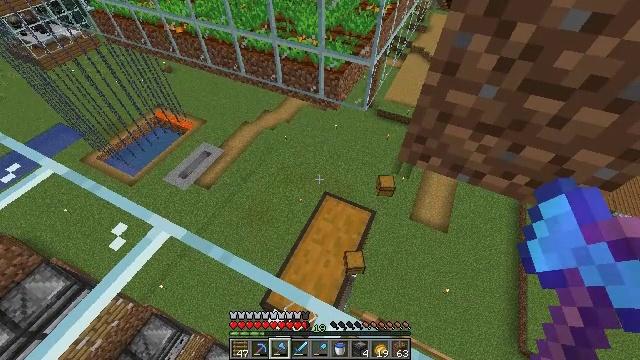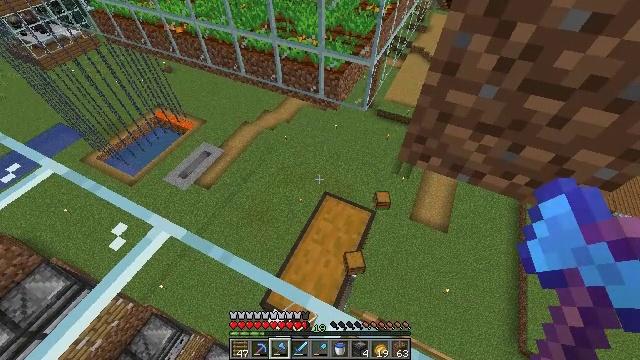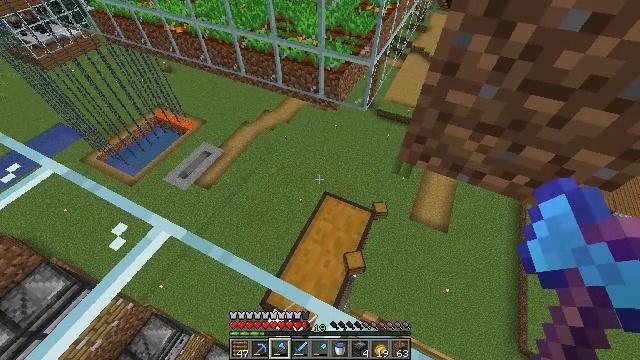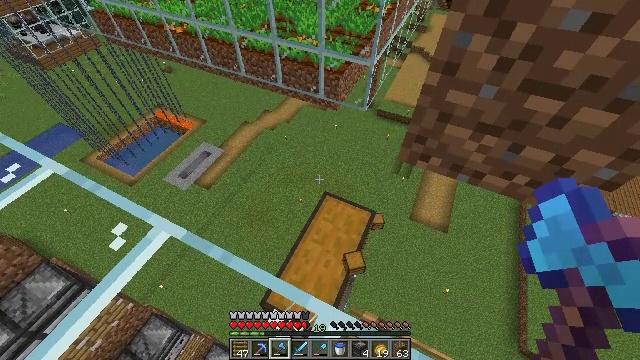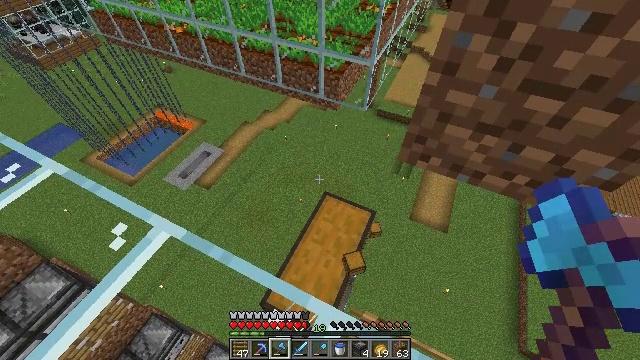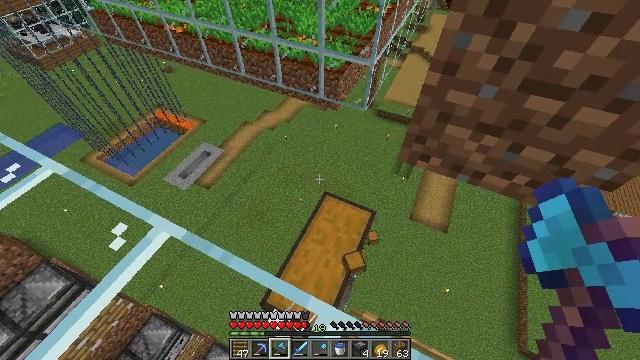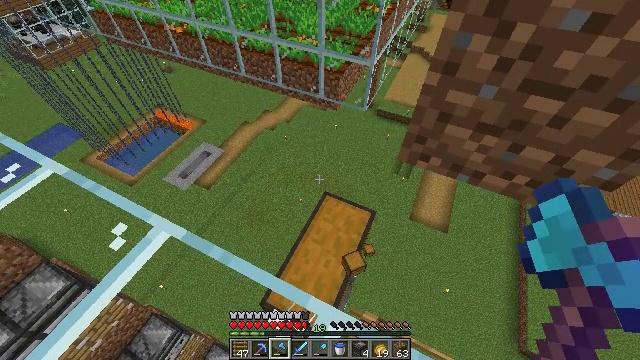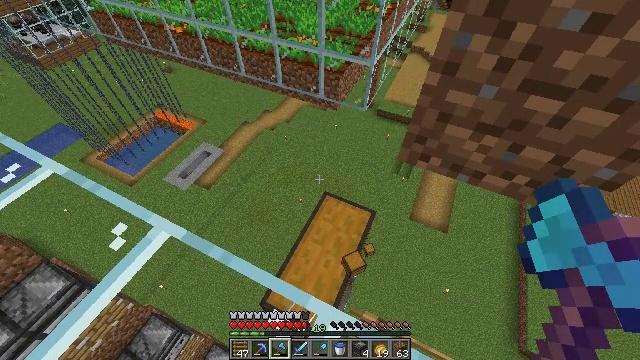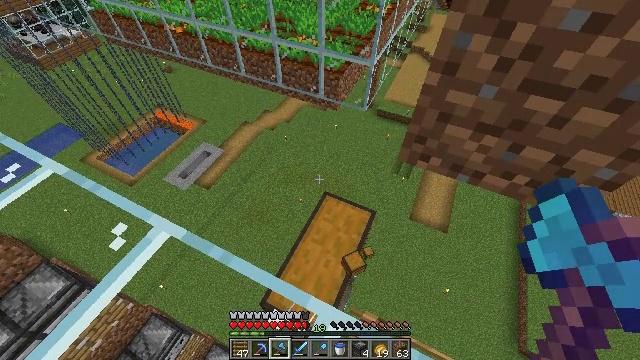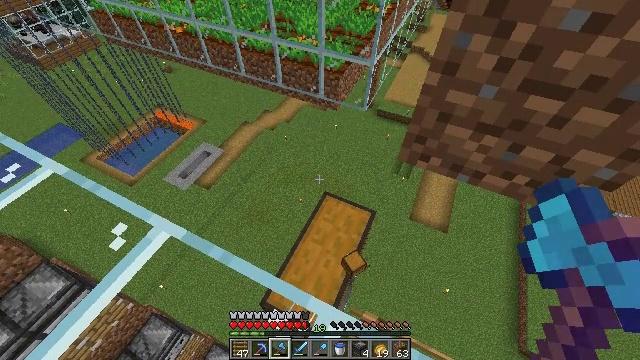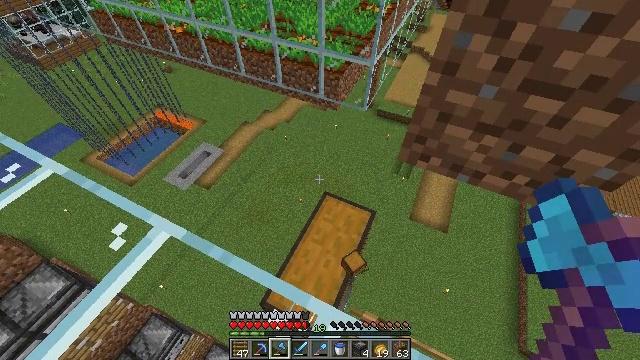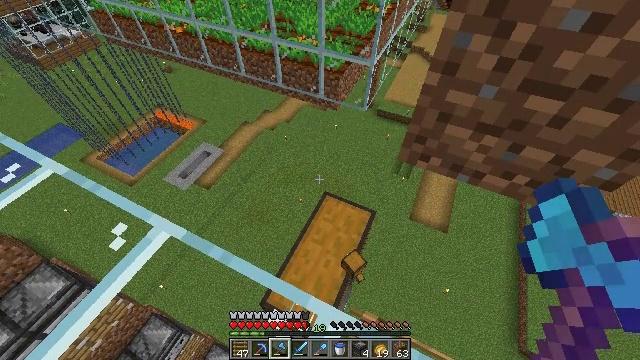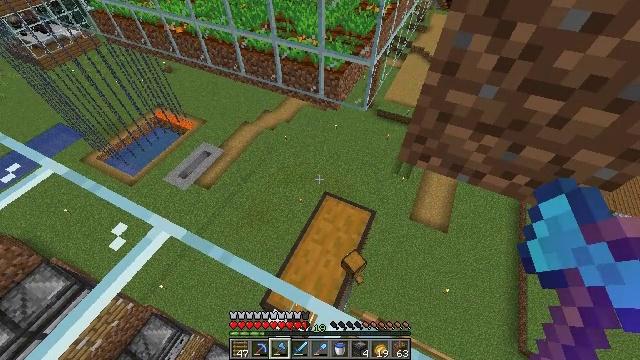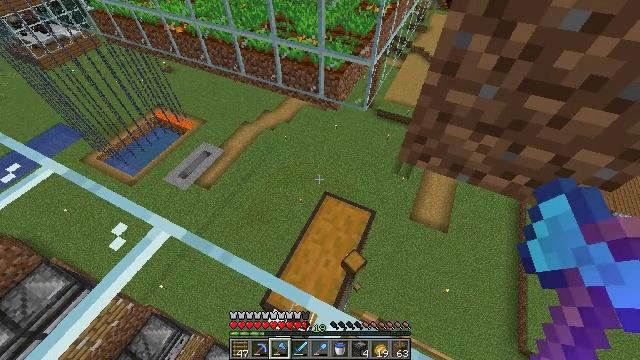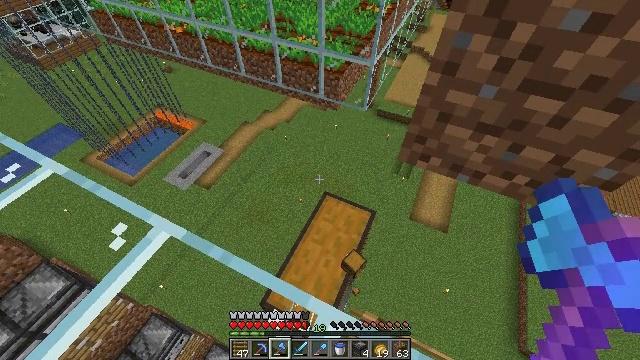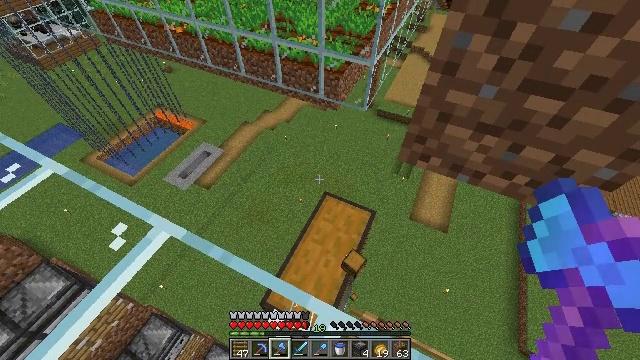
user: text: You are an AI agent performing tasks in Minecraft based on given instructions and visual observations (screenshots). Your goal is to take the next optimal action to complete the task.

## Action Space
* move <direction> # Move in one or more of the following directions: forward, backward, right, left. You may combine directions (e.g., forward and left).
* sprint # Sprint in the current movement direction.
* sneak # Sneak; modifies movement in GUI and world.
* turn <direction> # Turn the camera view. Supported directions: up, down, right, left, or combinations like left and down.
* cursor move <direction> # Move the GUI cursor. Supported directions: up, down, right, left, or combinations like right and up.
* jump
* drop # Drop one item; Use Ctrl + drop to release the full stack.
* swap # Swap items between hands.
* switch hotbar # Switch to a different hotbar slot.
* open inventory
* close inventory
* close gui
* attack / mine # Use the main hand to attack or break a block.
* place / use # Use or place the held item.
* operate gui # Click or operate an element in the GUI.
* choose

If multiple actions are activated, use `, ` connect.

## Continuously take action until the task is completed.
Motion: motion action
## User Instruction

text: Break the chest to retrieve items inside.
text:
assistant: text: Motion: sneak
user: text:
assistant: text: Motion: sneak
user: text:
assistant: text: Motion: sneak
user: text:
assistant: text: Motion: sneak
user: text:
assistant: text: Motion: sneak
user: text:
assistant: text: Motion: sneak
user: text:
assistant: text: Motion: sneak
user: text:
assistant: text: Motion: sneak
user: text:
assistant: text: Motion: sneak
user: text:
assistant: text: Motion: sneak
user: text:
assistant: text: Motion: sneak
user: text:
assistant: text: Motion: sneak
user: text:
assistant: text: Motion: sneak
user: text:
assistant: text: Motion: sneak
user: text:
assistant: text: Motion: sneak
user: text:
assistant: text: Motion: sneak
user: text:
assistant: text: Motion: sneak
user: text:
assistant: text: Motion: sneak
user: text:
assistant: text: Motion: sneak
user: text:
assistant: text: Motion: sneak
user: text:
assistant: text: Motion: sneak
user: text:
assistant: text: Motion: sneak, turn right and down
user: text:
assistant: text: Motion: sneak, turn down
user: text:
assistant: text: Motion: sneak
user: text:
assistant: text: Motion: sneak
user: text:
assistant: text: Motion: move forward, sneak, turn down
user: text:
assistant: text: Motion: move forward, sneak, turn right and down
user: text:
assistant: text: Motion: move forward, sneak, turn right and down
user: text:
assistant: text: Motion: move forward, sneak
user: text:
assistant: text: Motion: move forward, sneak